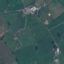
Land use / land cover: Pasture